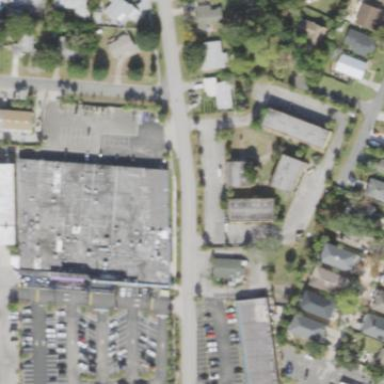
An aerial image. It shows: Retail area.